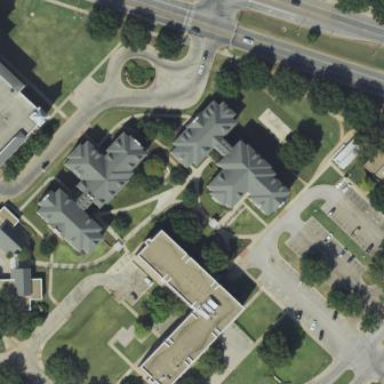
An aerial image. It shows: University building with various amenities.